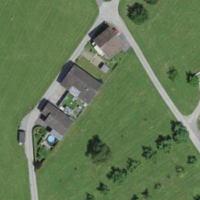
EUNIS habitat code: 24
Species observed at this site:
Cirsium vulgare